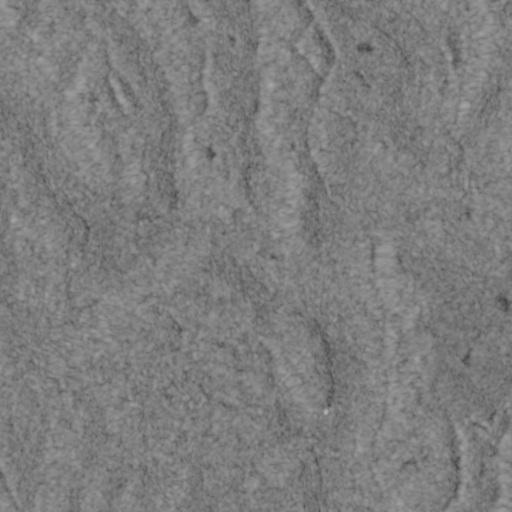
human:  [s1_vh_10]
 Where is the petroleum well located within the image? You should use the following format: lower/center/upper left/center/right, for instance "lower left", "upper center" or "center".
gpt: The petroleum well is located in the lower right of the image.
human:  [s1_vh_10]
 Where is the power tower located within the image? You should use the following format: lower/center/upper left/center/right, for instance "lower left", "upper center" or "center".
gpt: The power tower is located in the lower left of the image.
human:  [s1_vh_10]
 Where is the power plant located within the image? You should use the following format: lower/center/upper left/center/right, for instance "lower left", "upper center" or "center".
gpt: There is no power plant in the image.

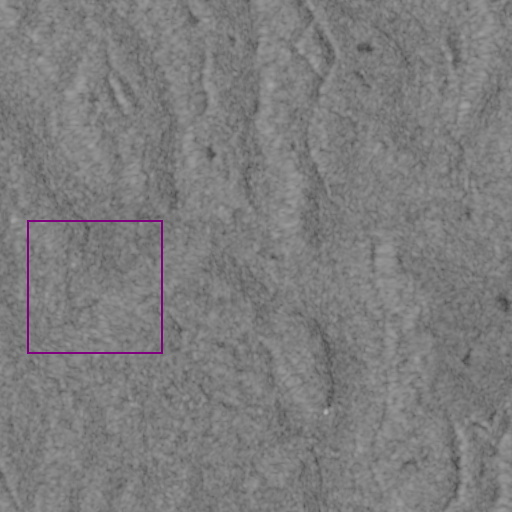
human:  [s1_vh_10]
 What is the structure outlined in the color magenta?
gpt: There is no magenta outline.
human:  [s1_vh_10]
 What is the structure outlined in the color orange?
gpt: There is no structure outlined in orange.